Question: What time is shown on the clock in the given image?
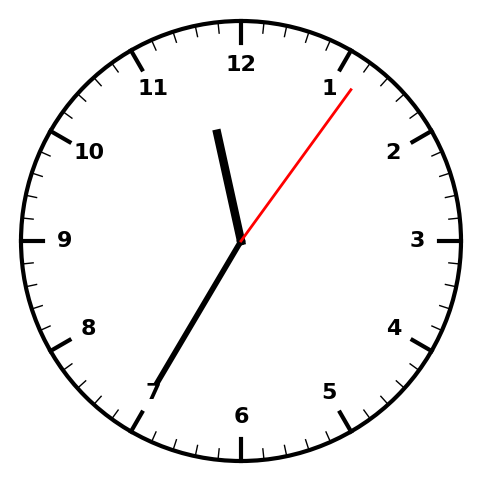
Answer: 11:35:06